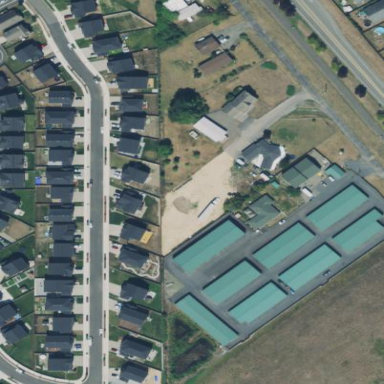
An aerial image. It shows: Area designated for garages.